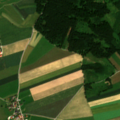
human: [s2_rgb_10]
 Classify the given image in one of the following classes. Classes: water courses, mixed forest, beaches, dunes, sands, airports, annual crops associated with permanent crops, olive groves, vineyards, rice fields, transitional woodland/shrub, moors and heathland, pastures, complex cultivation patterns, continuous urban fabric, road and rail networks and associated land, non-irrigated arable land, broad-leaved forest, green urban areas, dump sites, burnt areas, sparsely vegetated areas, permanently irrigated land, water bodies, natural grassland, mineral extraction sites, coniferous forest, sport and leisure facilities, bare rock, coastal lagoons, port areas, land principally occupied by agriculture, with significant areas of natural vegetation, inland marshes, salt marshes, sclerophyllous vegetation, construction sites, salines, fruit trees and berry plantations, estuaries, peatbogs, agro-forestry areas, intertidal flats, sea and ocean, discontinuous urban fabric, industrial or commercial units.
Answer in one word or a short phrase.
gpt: non-irrigated arable land, pastures, complex cultivation patterns, coniferous forest